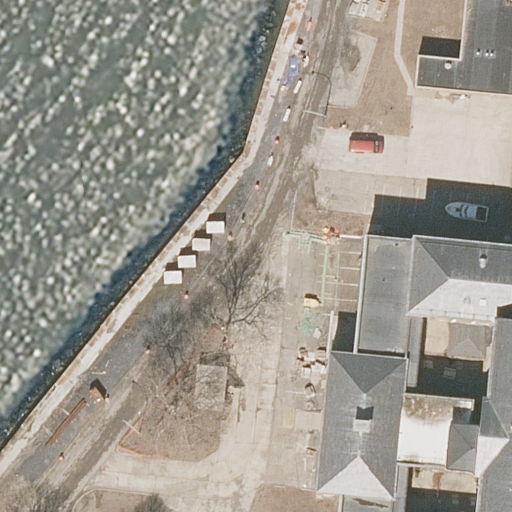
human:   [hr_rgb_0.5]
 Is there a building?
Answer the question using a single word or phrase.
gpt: yes

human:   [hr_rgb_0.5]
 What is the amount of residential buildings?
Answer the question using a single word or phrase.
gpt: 3

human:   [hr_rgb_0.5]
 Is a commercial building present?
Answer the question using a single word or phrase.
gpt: no

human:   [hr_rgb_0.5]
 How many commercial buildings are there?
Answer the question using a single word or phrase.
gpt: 0

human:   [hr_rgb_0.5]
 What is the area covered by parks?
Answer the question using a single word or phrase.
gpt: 7693m2

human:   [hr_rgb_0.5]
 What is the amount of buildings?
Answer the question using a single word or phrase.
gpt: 3

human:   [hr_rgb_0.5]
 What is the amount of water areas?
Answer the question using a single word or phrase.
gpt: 1

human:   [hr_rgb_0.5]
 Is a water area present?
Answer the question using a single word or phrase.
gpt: yes

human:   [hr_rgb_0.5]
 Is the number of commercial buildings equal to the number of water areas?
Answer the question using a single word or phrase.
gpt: no

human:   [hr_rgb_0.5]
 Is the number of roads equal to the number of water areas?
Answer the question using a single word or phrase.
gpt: no

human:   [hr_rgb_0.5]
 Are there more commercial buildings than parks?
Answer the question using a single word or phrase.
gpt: no

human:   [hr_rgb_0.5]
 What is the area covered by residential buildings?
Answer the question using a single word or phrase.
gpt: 1863m2

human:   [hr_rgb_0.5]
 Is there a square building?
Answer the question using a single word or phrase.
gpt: no

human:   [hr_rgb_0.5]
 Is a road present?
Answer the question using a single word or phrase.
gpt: yes

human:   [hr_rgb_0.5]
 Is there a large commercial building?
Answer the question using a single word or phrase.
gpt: no

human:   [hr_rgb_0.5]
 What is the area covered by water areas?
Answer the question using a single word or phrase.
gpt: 2907m2

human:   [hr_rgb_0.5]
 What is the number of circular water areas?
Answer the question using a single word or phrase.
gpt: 0

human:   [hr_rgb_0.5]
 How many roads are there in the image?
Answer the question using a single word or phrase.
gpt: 3

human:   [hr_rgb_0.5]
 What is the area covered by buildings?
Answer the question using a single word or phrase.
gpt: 1863m2

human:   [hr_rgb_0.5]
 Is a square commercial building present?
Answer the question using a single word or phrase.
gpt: no

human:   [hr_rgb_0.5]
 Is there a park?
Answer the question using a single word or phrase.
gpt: yes

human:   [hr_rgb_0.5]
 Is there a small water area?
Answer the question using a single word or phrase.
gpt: no

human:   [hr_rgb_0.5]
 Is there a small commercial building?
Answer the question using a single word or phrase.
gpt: no

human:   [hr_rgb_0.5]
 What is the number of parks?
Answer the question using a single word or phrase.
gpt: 1

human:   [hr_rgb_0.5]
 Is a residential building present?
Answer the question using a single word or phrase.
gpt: yes

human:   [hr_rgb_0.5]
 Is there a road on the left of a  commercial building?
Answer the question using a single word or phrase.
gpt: no

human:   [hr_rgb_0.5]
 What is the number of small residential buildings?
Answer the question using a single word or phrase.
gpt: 1

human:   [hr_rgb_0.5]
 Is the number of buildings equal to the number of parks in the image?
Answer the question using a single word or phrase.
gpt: no

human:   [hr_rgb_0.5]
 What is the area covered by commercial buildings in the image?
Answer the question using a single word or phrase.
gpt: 0m2

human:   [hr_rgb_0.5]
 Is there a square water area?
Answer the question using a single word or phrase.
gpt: no

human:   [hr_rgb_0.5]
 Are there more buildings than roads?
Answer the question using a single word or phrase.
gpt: no

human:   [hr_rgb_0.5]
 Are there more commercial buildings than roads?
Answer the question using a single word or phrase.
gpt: no

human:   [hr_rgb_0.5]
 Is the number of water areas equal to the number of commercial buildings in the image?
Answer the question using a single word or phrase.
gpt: no

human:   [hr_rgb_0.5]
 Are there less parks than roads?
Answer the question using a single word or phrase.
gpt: yes

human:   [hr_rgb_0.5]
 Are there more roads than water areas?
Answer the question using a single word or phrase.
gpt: yes

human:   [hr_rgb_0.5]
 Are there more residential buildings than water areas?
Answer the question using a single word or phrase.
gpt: yes

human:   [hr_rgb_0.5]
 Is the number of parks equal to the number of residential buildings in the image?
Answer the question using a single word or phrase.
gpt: no

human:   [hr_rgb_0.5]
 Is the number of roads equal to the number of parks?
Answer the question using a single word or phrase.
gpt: no

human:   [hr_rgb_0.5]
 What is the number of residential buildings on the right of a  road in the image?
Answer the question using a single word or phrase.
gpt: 3

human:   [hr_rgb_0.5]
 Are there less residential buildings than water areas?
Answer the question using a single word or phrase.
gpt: no

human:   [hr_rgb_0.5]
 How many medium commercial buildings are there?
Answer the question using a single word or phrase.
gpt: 0

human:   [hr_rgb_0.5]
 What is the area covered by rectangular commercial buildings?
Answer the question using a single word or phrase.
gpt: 0m2

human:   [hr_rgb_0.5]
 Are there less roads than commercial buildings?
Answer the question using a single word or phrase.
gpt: no

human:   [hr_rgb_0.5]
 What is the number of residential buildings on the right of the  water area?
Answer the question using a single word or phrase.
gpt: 3

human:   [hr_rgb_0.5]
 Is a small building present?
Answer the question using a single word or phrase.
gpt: yes

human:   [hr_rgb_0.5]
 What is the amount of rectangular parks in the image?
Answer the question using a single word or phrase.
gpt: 1

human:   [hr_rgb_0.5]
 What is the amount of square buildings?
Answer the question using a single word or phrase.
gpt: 0

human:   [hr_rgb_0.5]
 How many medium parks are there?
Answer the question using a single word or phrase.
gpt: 0

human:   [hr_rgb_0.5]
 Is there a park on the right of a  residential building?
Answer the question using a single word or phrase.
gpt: no

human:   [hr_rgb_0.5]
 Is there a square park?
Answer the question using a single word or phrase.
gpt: no

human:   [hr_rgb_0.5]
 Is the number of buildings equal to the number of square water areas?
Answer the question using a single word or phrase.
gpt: no

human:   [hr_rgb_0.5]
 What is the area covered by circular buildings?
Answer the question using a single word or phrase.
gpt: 0m2

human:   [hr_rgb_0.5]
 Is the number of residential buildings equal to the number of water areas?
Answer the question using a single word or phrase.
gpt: no

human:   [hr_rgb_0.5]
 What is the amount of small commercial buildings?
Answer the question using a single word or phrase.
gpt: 0

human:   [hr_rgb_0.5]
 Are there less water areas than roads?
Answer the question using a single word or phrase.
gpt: yes

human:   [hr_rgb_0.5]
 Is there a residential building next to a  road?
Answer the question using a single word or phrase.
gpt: yes

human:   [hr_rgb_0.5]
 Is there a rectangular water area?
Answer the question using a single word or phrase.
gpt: yes

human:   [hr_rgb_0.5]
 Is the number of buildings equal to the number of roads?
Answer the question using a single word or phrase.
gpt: yes

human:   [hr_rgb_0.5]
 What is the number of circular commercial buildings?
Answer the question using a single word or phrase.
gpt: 0

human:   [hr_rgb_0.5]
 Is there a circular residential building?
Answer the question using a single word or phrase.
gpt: no

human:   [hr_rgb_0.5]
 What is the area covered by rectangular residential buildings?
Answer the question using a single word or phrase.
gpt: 280m2

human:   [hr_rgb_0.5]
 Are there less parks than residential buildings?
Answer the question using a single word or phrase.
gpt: yes

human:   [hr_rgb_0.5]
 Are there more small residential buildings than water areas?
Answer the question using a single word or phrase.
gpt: no

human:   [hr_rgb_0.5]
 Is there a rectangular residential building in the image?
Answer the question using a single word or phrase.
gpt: yes